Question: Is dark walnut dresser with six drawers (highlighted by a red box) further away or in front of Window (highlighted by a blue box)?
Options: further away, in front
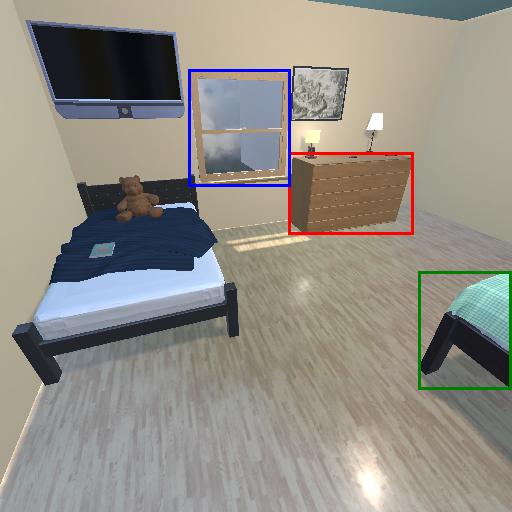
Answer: further away